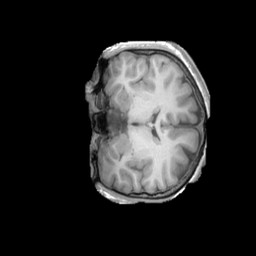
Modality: T1w
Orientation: coronal
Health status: ill
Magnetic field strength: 3 T